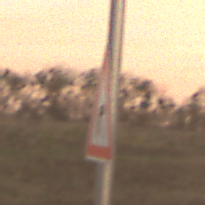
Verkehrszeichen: KurveRechts
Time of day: SunriseSunset
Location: Outdoor (Nature)
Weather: PartlyCloudy
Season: NotSpecified
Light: Natural